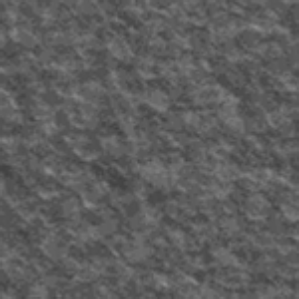
Label: frost